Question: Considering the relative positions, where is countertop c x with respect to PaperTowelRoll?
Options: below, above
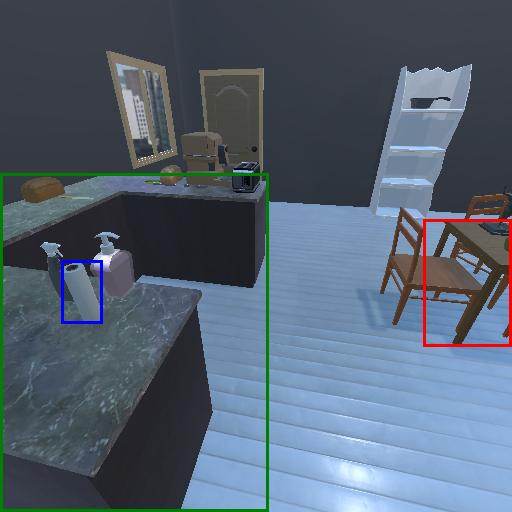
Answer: below